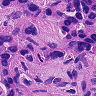
Metastatic tissue present: yes